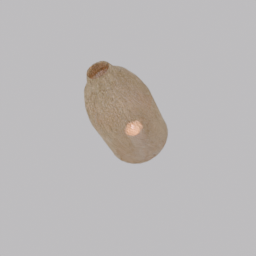
Label: lighting